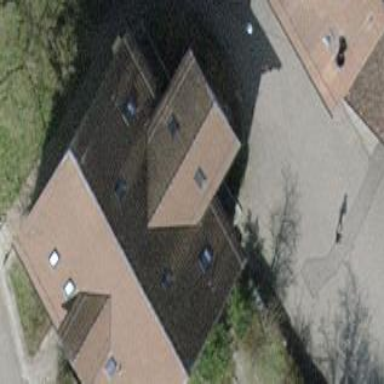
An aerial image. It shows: Gabled roof on building that houses apartments.